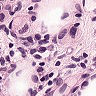
Metastatic tissue present: yes